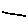
Label: line